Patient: sex F, age 75
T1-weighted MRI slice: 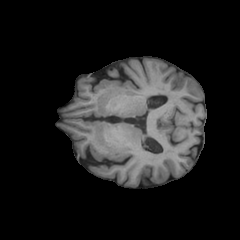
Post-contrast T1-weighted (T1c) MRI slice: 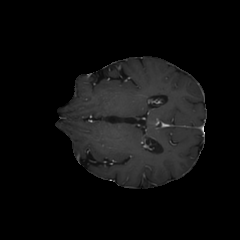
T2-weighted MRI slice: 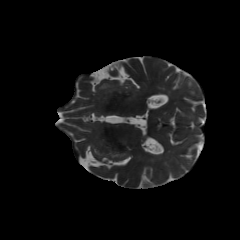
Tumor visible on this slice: no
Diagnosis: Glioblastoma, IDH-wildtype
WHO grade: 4